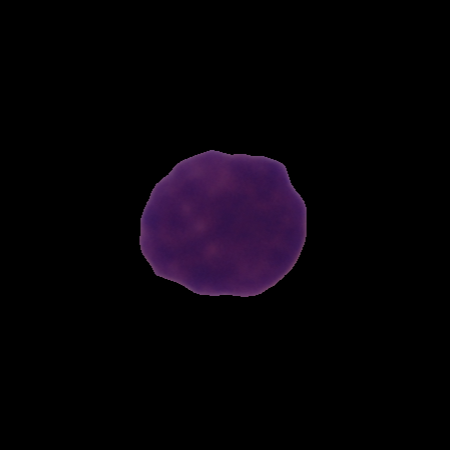
Label: healthy